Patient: sex M, age 53
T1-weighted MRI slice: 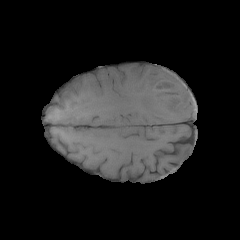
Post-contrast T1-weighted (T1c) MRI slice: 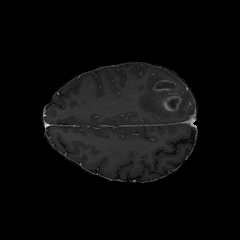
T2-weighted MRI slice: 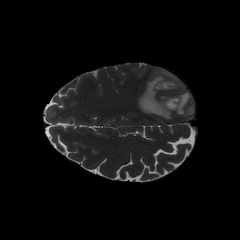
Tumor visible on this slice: yes
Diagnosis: Glioblastoma, IDH-wildtype
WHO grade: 4